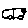
Label: car